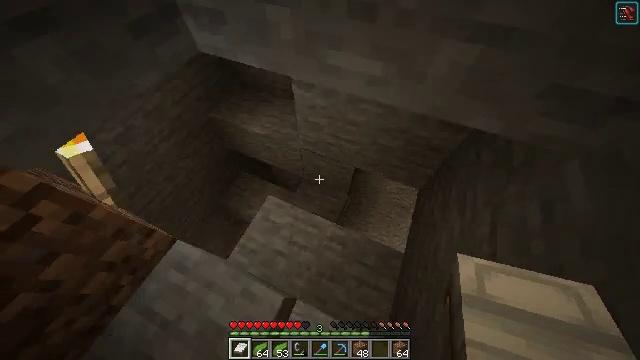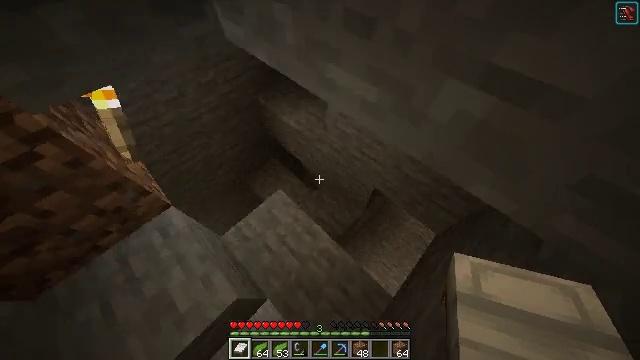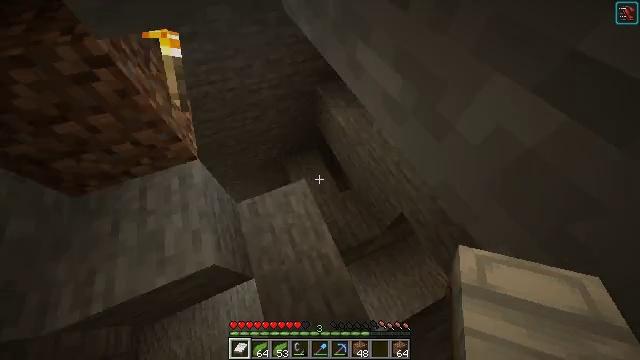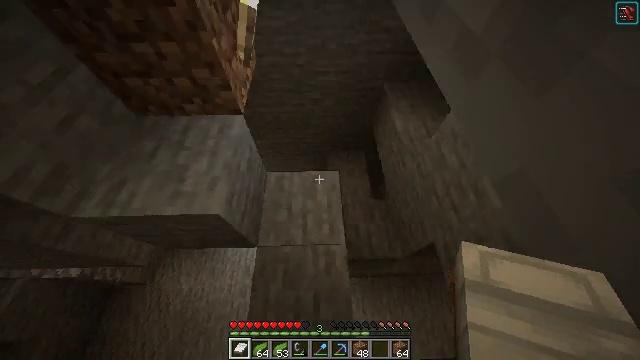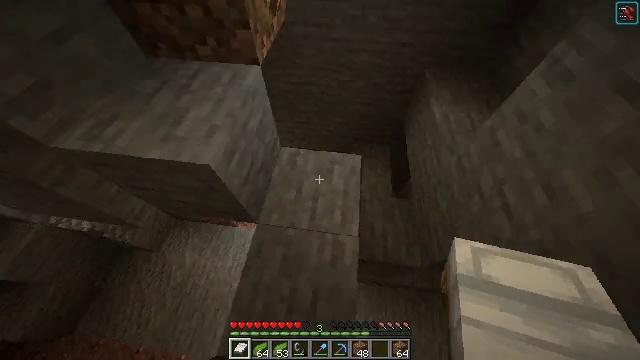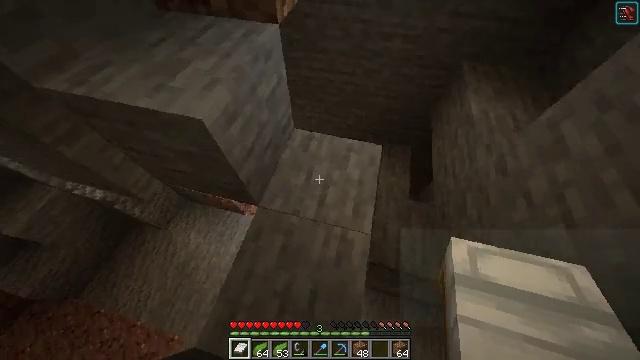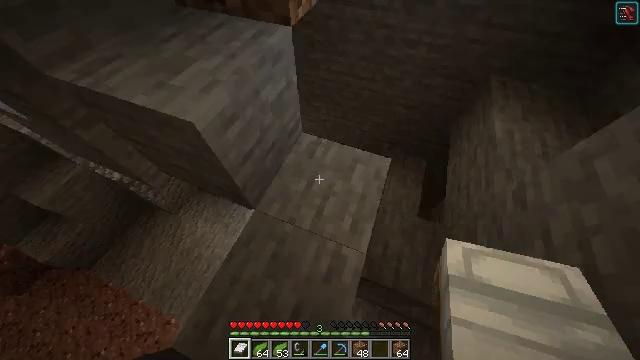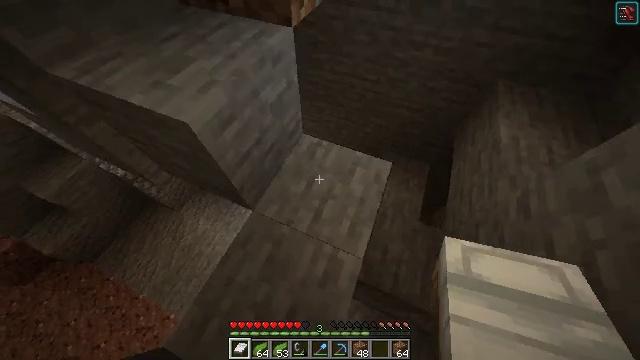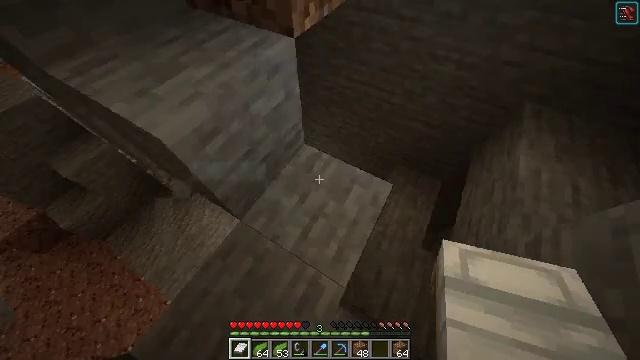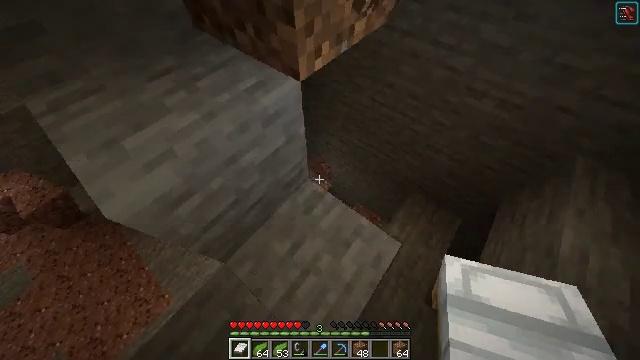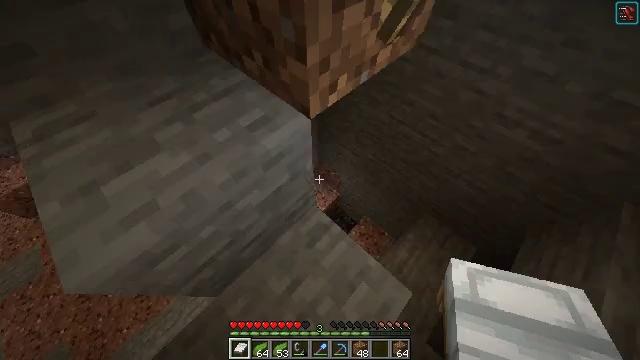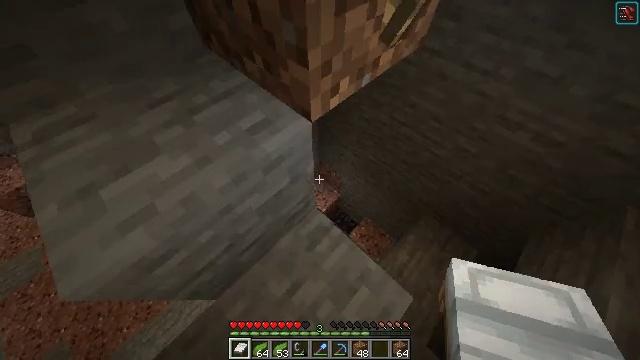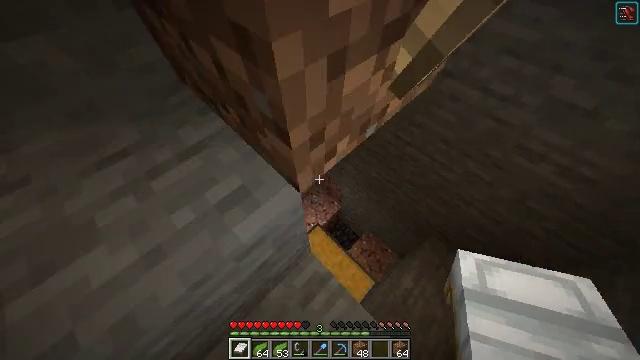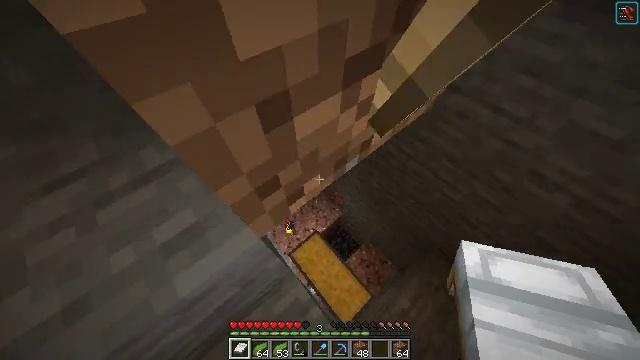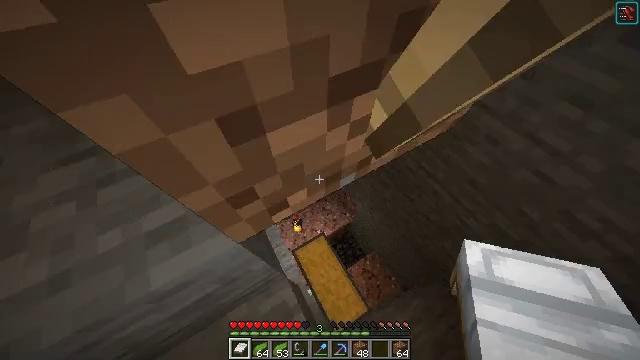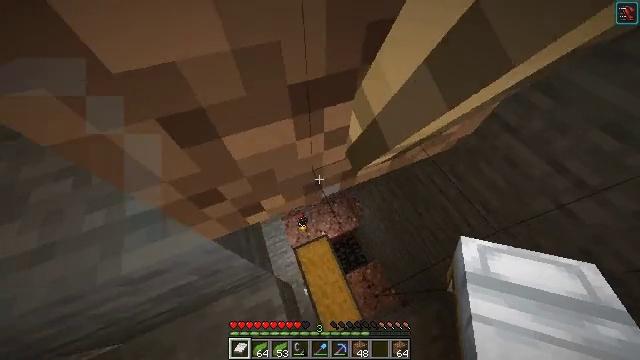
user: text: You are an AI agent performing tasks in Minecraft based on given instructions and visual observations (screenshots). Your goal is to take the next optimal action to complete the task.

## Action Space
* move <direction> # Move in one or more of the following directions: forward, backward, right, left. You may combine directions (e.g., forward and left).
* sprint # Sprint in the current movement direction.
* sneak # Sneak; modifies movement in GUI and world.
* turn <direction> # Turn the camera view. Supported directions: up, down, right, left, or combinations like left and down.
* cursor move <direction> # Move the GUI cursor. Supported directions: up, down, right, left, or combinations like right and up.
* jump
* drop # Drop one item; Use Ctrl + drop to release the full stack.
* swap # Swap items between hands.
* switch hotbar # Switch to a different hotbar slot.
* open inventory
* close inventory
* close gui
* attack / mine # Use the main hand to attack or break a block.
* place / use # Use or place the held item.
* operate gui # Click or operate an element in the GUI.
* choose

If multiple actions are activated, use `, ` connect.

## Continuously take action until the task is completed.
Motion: motion action
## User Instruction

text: Hunt a slime.
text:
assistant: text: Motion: move forward and move right, turn left
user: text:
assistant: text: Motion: move forward and move right, turn left
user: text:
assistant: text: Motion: move forward and move right, turn left
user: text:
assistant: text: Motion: move forward and move right, turn left
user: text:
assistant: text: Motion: move forward and move right, turn left
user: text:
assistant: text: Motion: move forward and move right, turn left
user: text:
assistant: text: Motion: move forward and move right, turn left
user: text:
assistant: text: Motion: move forward, turn left
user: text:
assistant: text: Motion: move forward, turn left
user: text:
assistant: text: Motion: move forward, turn left
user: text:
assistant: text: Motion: move forward
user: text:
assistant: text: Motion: move forward
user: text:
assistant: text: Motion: move forward, turn left
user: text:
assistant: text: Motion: turn left
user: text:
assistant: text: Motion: turn left
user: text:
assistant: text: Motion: turn left
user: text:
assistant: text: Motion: move right
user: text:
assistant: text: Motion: move forward and move right
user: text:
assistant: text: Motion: move forward and move right
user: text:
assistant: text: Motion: move forward and move right
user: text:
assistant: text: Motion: turn left
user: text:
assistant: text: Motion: turn left
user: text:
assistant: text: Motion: turn left
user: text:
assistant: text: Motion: turn left
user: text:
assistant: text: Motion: move left, turn left
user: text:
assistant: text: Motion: move left, turn left
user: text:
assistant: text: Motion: move left, turn left and up
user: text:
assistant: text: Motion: move left, turn left and up
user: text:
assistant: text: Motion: move left, turn up
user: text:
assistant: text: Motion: move left, turn right and up